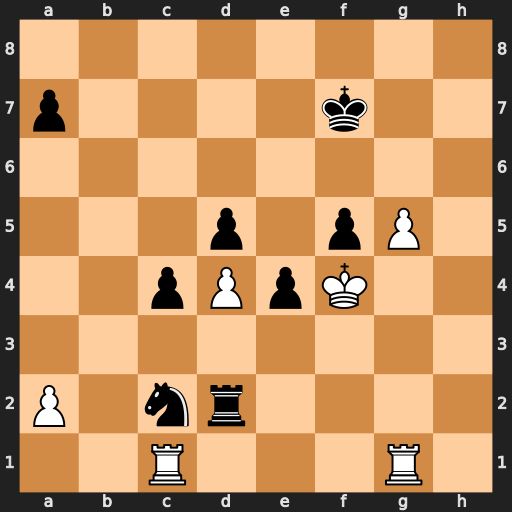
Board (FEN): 8/p4k2/8/3p1pP1/2pPpK2/8/P1nr4/2R3R1
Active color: w
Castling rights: -
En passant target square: -
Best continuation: g6+ Kg7 Rb1